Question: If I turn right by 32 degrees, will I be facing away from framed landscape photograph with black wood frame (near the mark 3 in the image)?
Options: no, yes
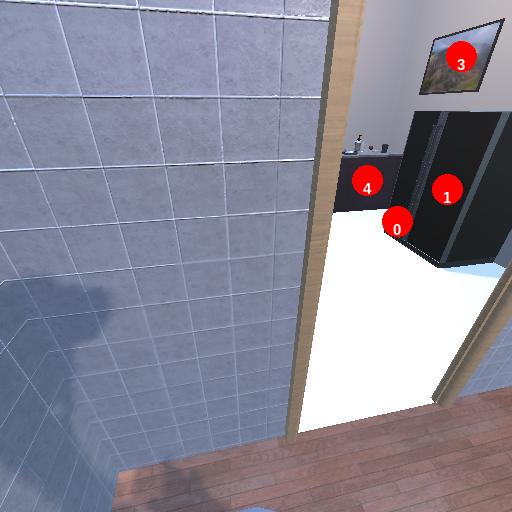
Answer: no